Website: walmart
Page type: cart
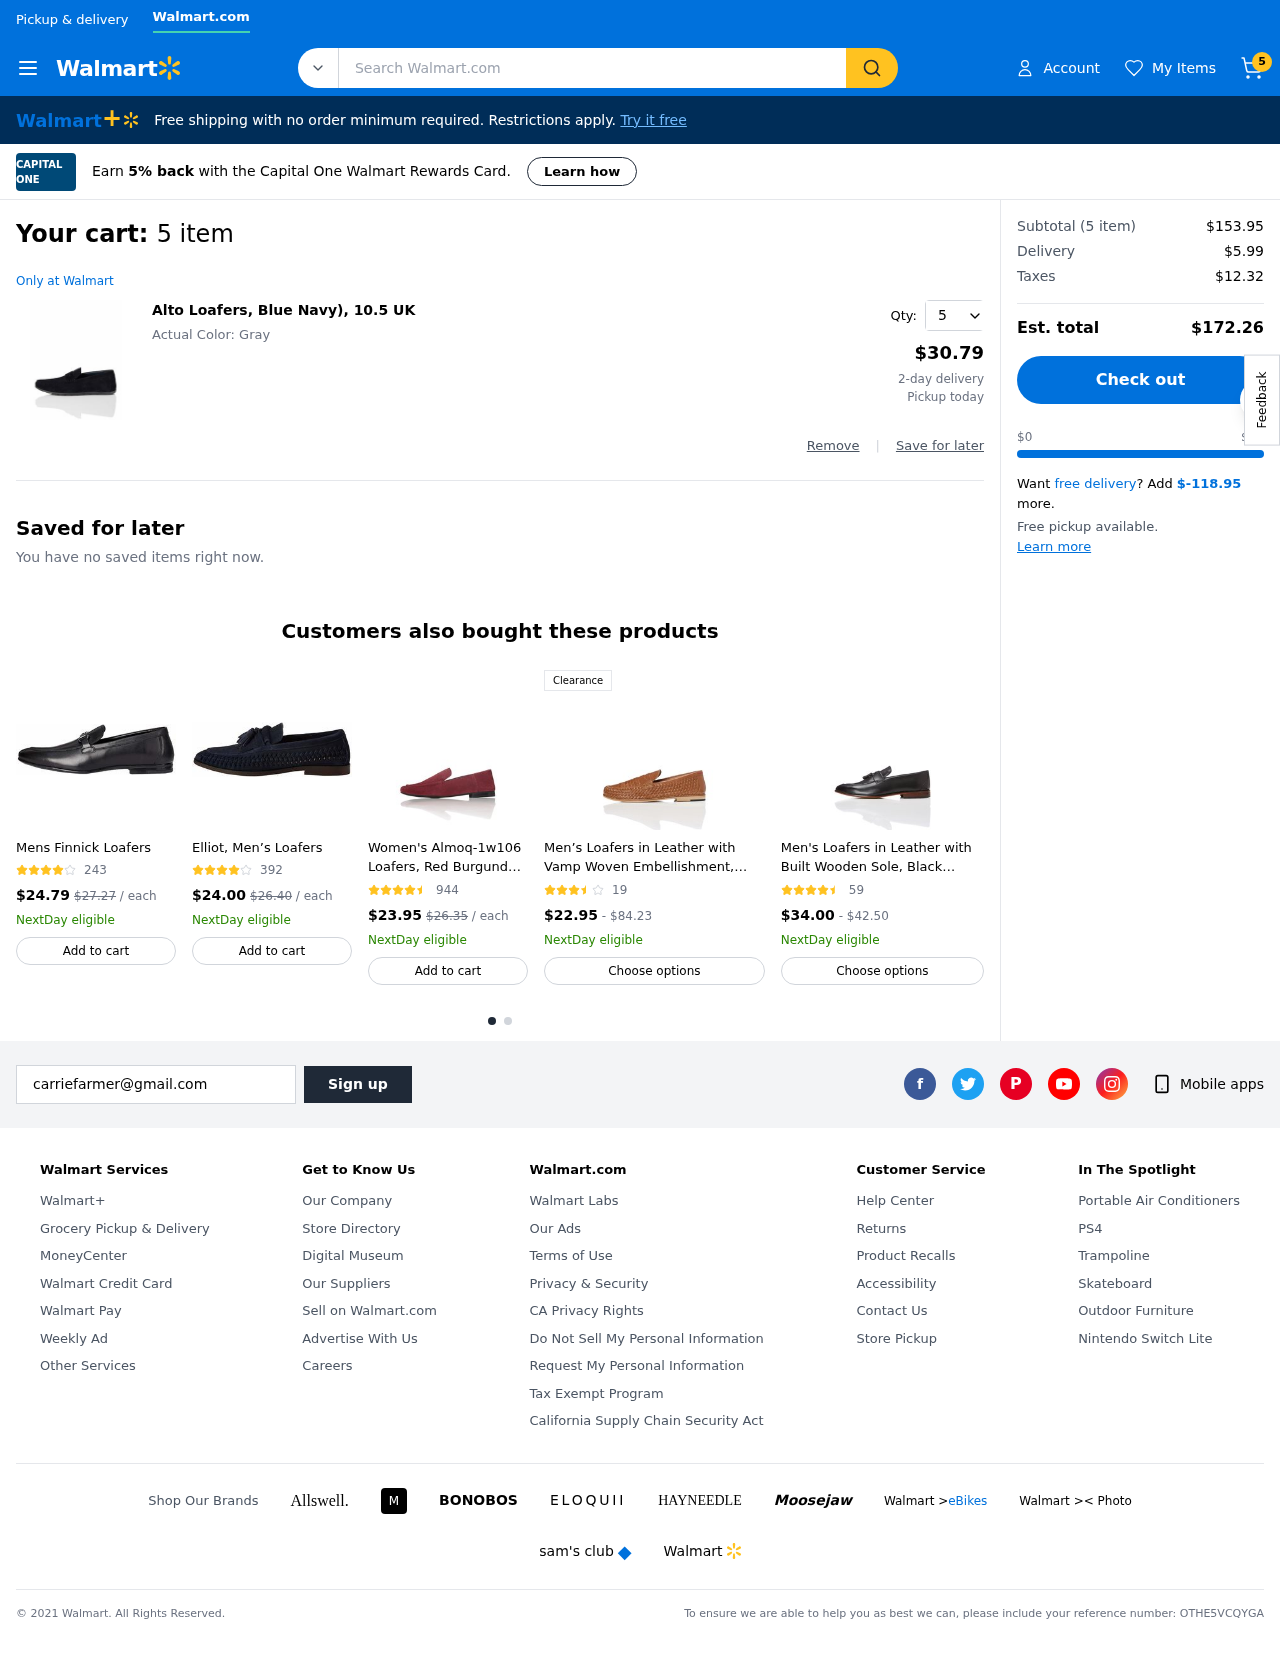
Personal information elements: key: PII_EMAIL
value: carriefarmer@gmail.com
Product elements: key: PRODUCT1_NAME
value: Alto Loafers, Blue Navy), 10.5 UK
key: PRODUCT1_PRICE
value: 30.79
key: PRODUCT1_QUANTITY
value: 5
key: PRODUCT2_NAME
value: Mens Finnick Loafers
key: PRODUCT2_NUM_RATINGS
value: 243
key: PRODUCT2_PRICE
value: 24.79
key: PRODUCT3_NAME
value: Elliot, Men’s Loafers
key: PRODUCT3_NUM_RATINGS
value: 392
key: PRODUCT3_PRICE
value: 24
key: PRODUCT4_NAME
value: Women's Almoq-1w106 Loafers, Red Burgundy, 8 US
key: PRODUCT4_NUM_RATINGS
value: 944
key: PRODUCT4_PRICE
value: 23.95
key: PRODUCT5_NAME
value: Men’s Loafers in Leather with Vamp Woven Embellishment, Brown (Tan), 7 UK
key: PRODUCT5_NUM_RATINGS
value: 19
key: PRODUCT5_PRICE
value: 22.95
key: PRODUCT6_NAME
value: Men's Loafers in Leather with Built Wooden Sole, Black (Black), 10.5 UK
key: PRODUCT6_NUM_RATINGS
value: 59
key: PRODUCT6_PRICE
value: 34
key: PRODUCT2_ORIGINAL_PRICE
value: $27.27
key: PRODUCT3_ORIGINAL_PRICE
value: $26.40
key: PRODUCT4_ORIGINAL_PRICE
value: $26.35
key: PRODUCT5_PRICE_MAX
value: $84.23
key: PRODUCT6_PRICE_MAX
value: $42.50
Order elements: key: ORDER_NUM_ITEMS
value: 5
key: ORDER_NUM_ITEMS
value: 5 item
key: ORDER_SUBTOTAL
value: $153.95
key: ORDER_SHIPPING_COST
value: $5.99
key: ORDER_TAX
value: $12.32
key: ORDER_TOTAL
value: $172.26
Search elements: key: HEADER_SEARCH
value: Search Walmart.com